Question: The structure is:
1. You click on a cell,
2. The pop-up window appears,
3. You type something on the input fields.
What I want is to store the typed data into the cell which was clicked.
This could be perfectly done with 'Angular.js', but I need to do it using Javascript only (no frameworks, libraries etc.).
Here's my table with the pop-up window where the input fields are.

I have been trying to store the data simply by using '.innerHTML' method, but it just deletes the dates and inserts my text.
'''
var cell = document.getElementsByTagName('td');
for (var i=0; i<cell.length; i++) {
cell[i].onclick = function() {
var data = this.getAttribute('data-cell');
editEvent = document.getElementById('addevent');//The pop-up window
editEvent.style.cssText ='display: block;';
this.style.position = 'relative';
this.innerHTML = " "//??? I want the inputs data to be inserted here
'''
I also have those input data stored in localStorage. Perhaps, there's an easier way to transfer the data from localStorage into the cell? Because it is exactly what I need there.
Please, help! Thank you in advance!
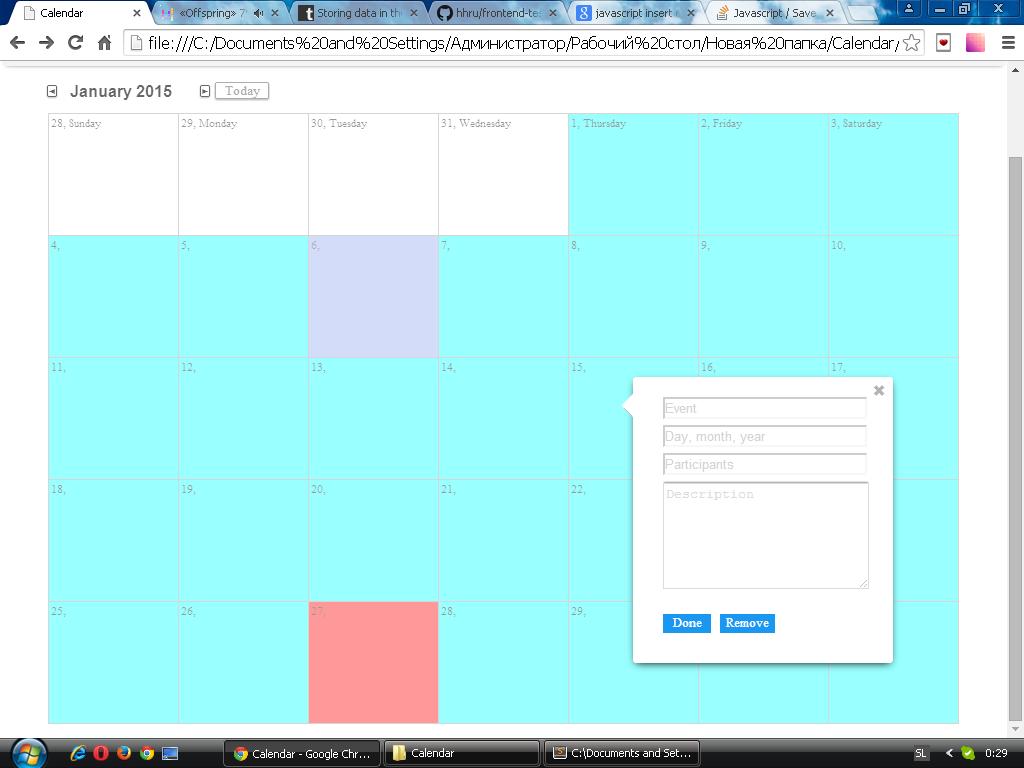
Answer: You can use <URL>. You can also work with localStorage directly, than the unique ID would be date.
In order to show text/data into calendar cell, you need a placeholder. In my example each table cell is in this format:
'''
<td>
<div data-date="6-1-2015" class="box">
<span class="day">6</span>
<span class="text"></span> <!-- this is a placeholder -->
</div>
</td>
'''
This way it is easy to find clickable cells:
'''
// Select clickable cells
var cells = document.querySelectorAll('.box');
'''
than to bind click events (to open modal window):
'''
// Bind clickable cells
for (var i = 0; i < cells.length; i++) {
cells[i].addEventListener('click', function(e) {
var thisCell = this;
var thisDate = thisCell.dataset.date;
var thisEvent = thisCell.dataset.event;
var thisParticipants = thisCell.dataset.participants;
var thisDescription = thisCell.dataset.description;
date.innerHTML = thisDate;
event.value = thisEvent || '';
participants.value = thisParticipants || '';
description.value = thisDescription || '';
modal.style.display = 'block';
});
};
'''
Saving data is piece of cake:
'''
// Bind save button
submit.addEventListener('click', function(e) {
var thisDate = date.innerHTML;
var thisEvent = event.value;
var thisParticipants = participants.value;
var thisDescription = description.value;
var thisCell = document.querySelector('[data-date="' + thisDate + '"]');
// Assign data to table cell
thisCell.dataset.event = thisEvent;
thisCell.dataset.participants = thisParticipants;
thisCell.dataset.description = thisDescription;
// Show on screen
var textField = thisCell.querySelector('.text'); //-- This is our container
textField.innerHTML = ' <span class="eve">' + thisEvent + '</span> <span class="par">' + thisParticipants + '</span> <span class="des">' + thisDescription + '</span> ';
modal.style.display = 'none';
});
'''
and after filling data, table cell looks like this:
'''
<td>
<div data-date="6-1-2015" class="box" data-event="Event Title" data-participants="John, Robert" data-description="Football">
<span class="day">6</span>
<span class="text">
<span class="eve">Event Title</span>
<span class="par">John, Robert</span>
<span class="des">Football</span>
</span>
</div>
</td>
'''
For more info, please take a look at Fiddle, code is huge to paste it here.